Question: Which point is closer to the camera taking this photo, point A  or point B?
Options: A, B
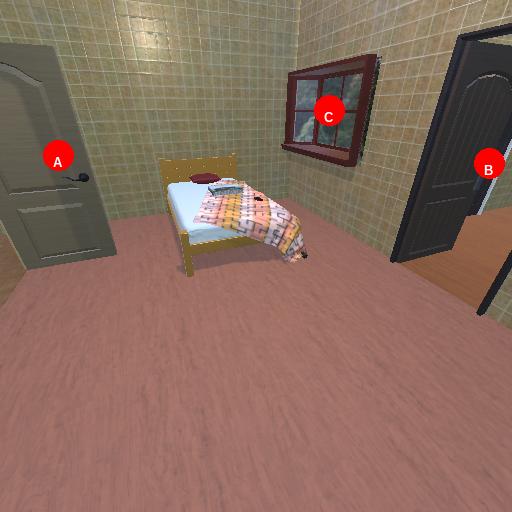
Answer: A